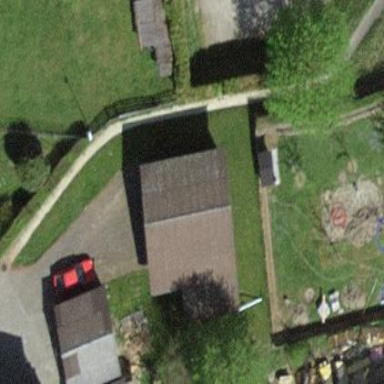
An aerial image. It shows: Garage.